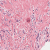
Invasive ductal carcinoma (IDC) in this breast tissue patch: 1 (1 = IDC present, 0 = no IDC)